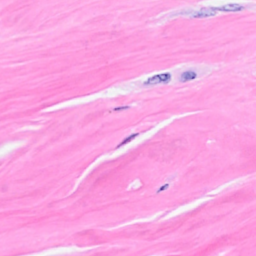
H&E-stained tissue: Breast